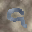
Label: 9